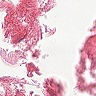
Metastatic tissue present: no